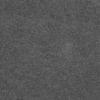
Label: dusty